Question: Ok, im NOT a desginer and my CSS skills suck.
So I have a styling issue with buttons\submit
On most of my pages im using jquery mobile and jquery UI.
The problem is I want to apply jquery mobile style to particular buttons\submit and not jquery UI.
So by default jquery UI is applying its style to the button, but I want to use jquery mobile.
'''
<input type="submit" value="Save">
'''

how to tell that submit to use jquery mobile css? (I still need to use both styles on the page, just want to tell the button to use the mobile style)
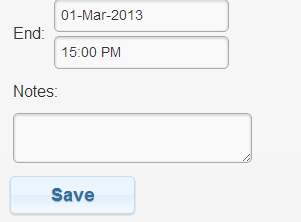
Answer: You must read the <URL>.
As per the documentation, all following code will generate jQuery mobile style button
'''
<a href="#" data-role="button">Anchor</a>
<form>
<button>Button</button>
<input type="button" value="Input">
<input type="submit" value="Submit">
<input type="reset" value="Reset">
</form>
'''
If it is not working, the reference to the 'jquery-UI' would be the culprit.